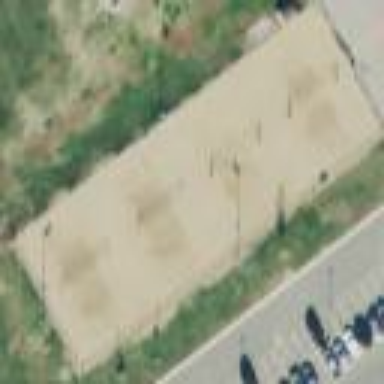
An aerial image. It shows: Beach volleyball sports center surrounded by sandy surface and fence.